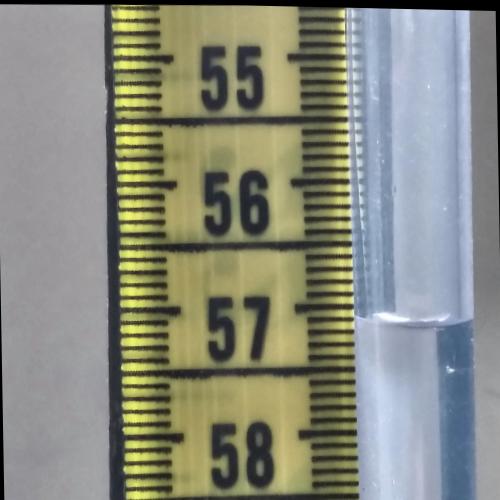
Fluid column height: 57.1 cm